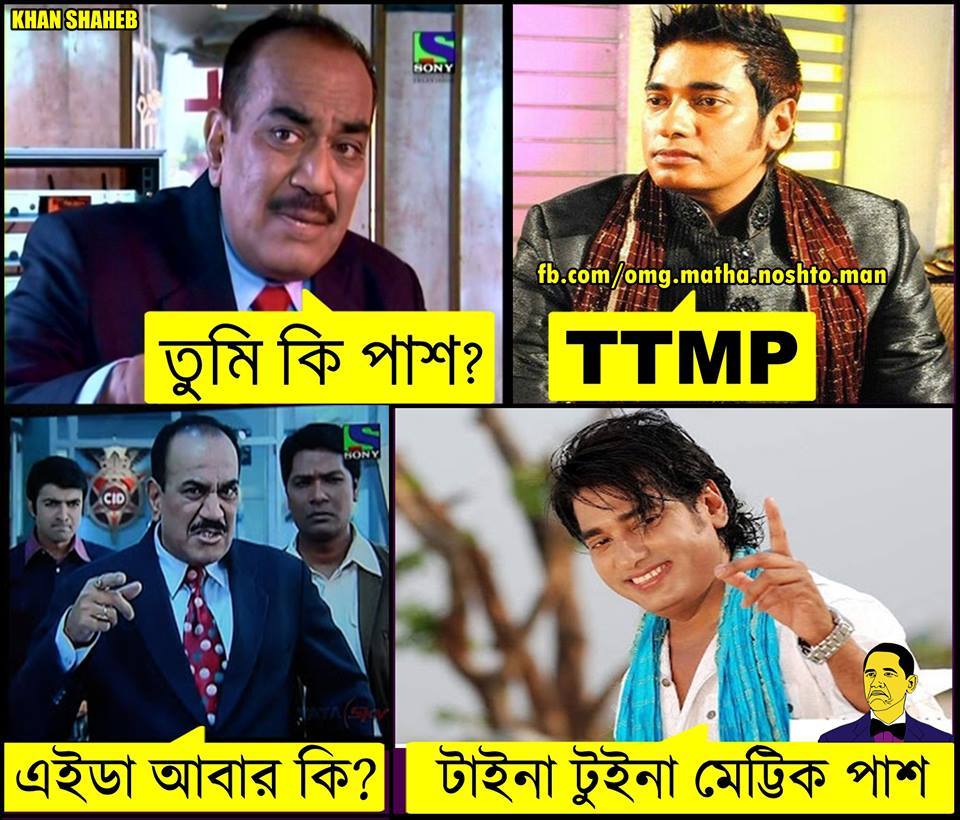
Caption: তুমি কি পাশ? TTMP এইডা আবার কি? টাইনা টুইনা মেট্রিক পাশ
Label: non-hate